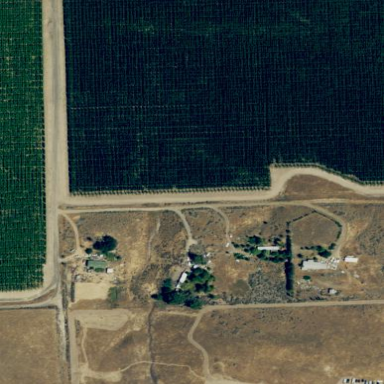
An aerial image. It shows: Orchard.